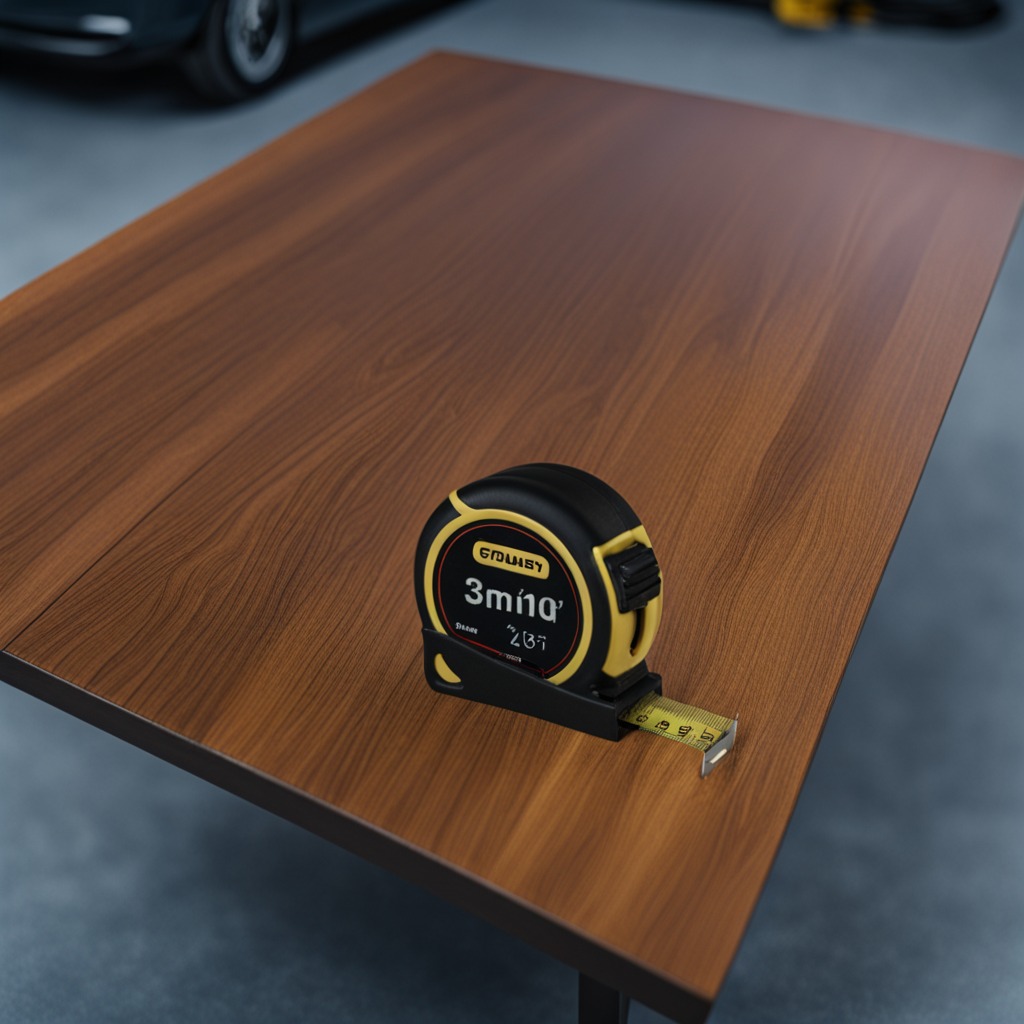
A measuring tape is lying on the table.